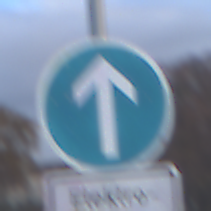
Verkehrszeichen: VorgeschriebeneFahrtrichtungGeradeaus
Zusatzzeichen unten: BesondereFahrzeugeUndTransportgueter11
Umgebung: Outdoor, Suburban
Tageszeit: SunriseSunset
Wetter: PartlyCloudy
Licht: Natural
Jahreszeit: NotSpecified
Kontrast: LowContrast